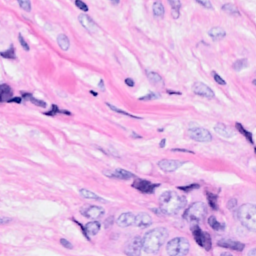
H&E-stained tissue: Breast